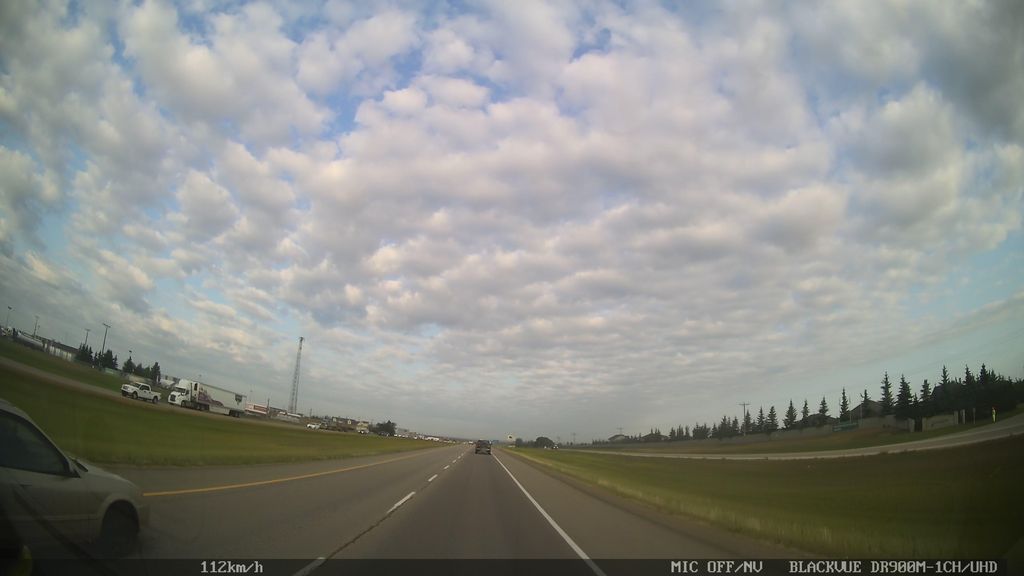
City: edmonton